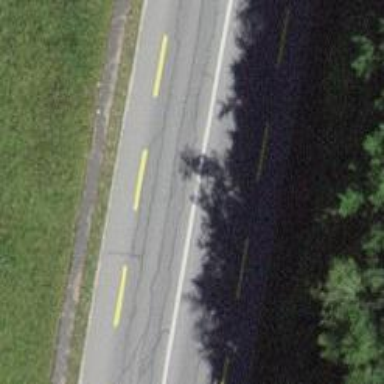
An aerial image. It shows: Primary highway with asphalt surface and designated lane for cyclists.